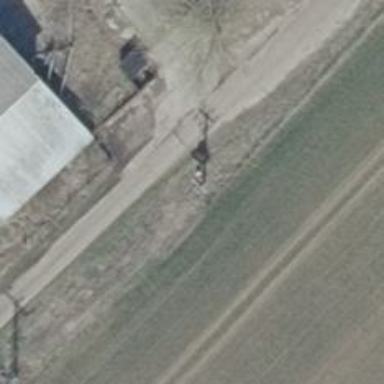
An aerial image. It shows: Power pole.